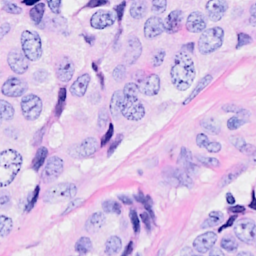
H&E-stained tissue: Breast